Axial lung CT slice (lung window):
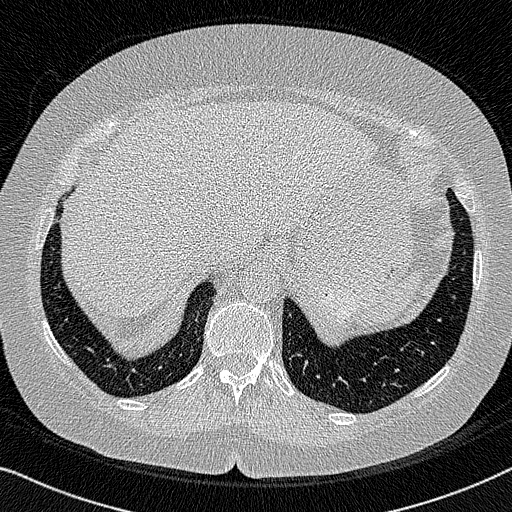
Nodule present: no